Field crop: maize
Growth stage: 2
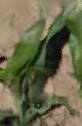
Species: maize